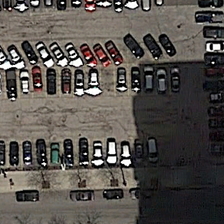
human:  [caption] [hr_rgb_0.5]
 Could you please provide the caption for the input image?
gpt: many cars are parked in a parking lot near a road .

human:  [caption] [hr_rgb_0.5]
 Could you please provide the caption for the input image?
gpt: many cars are parked in a parking lot near a road .

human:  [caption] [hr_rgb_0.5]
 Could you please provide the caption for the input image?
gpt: many cars are parked in a parking lot near a road .

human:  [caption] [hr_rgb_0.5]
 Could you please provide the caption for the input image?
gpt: many cars are parked in a parking lot near a road .

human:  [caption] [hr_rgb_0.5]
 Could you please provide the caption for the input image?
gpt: many cars are parked in a parking lot near a road .